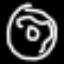
Label: donut